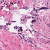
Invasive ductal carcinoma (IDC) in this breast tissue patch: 0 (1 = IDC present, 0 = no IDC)